Aerial crown-view tile of a tropical tree (Barro Colorado Island, Panama), acquired 20250715:
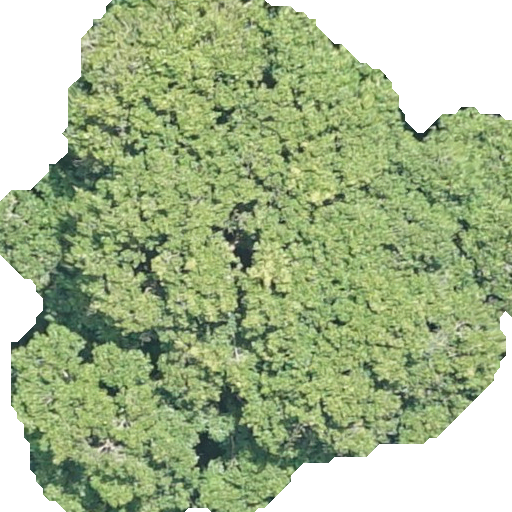
Species: Prioria copaifera
GBIF accepted scientific name: Prioria copaifera
Crown area: 324.604 m²